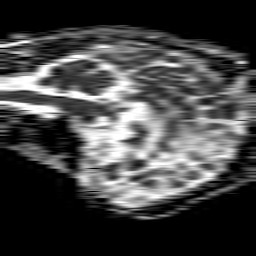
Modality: ADC
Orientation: sagittal
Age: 61
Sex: male
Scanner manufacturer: philips
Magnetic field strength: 1.5 T
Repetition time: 4.6 s
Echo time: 0.08941 s